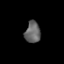
Tissue: prostate
Cell type: Fibroblasts
Senescence score: 0.7091
Nuclear area (px): 322
Mean DAPI intensity: 101.09